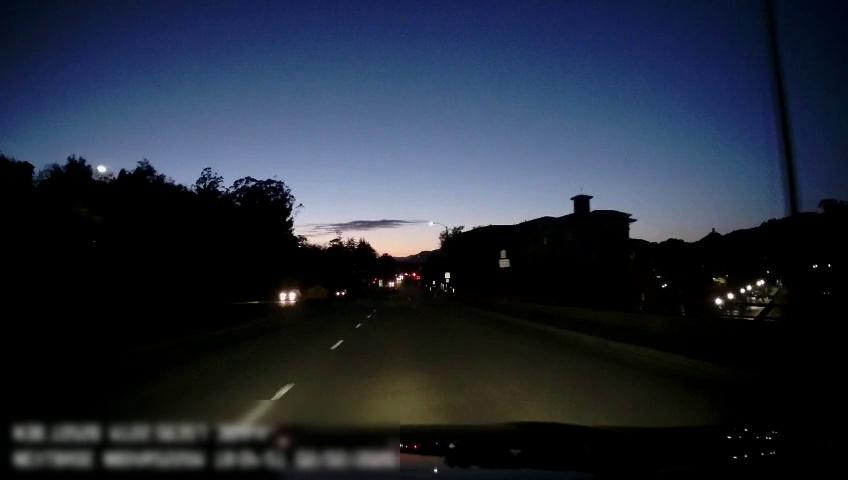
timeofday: Dusk/Dawn/Twilight
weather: Other
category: Drivable Space
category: Drivable Space
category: Vehicles | SUV
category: Vehicles | Car
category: Lanes | Alternate Lane
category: Lanes | Alternate Lane
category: Traffic | Signs